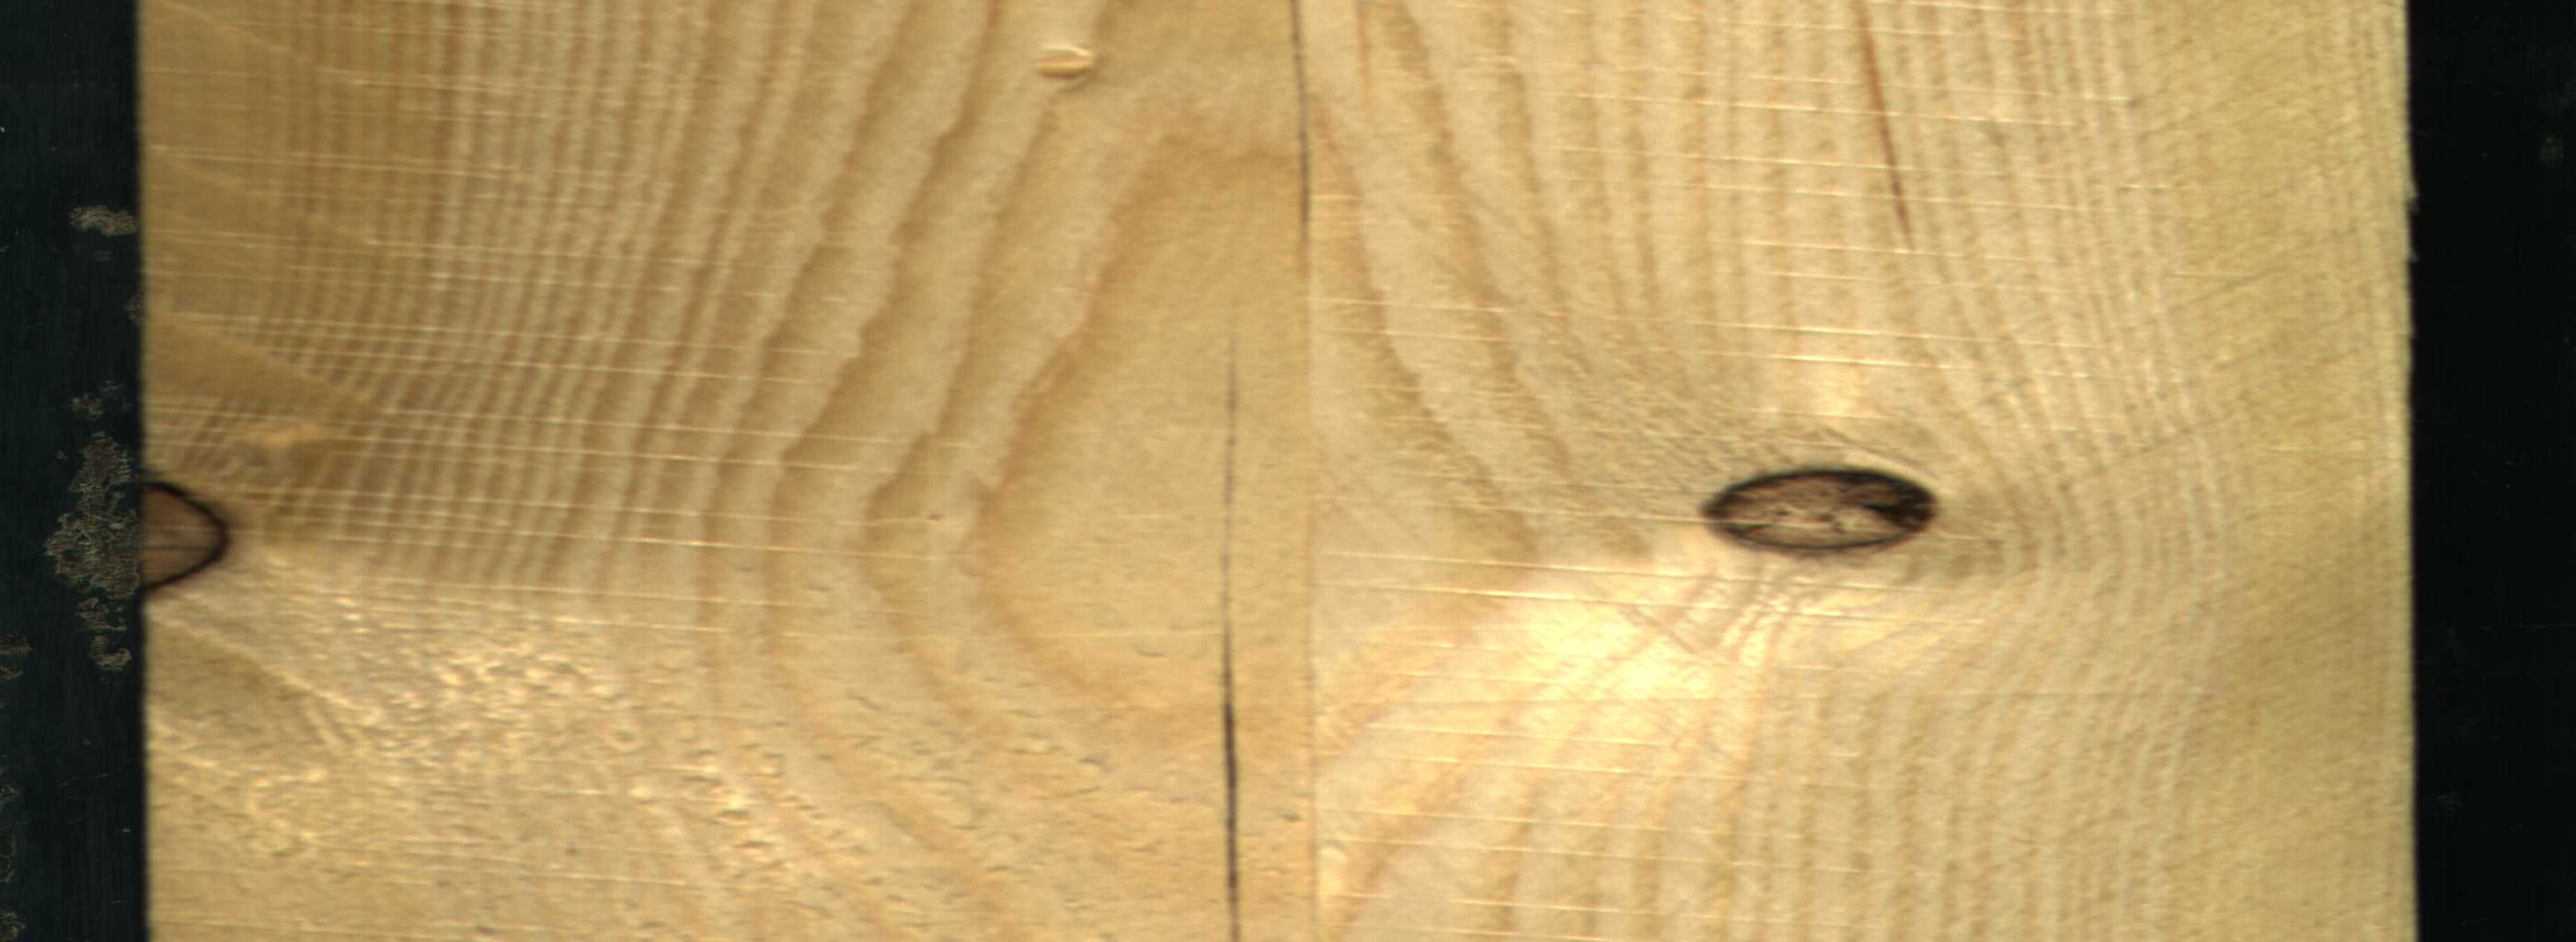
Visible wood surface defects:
resin
Crack
Crack
Dead_Knot
Dead_Knot